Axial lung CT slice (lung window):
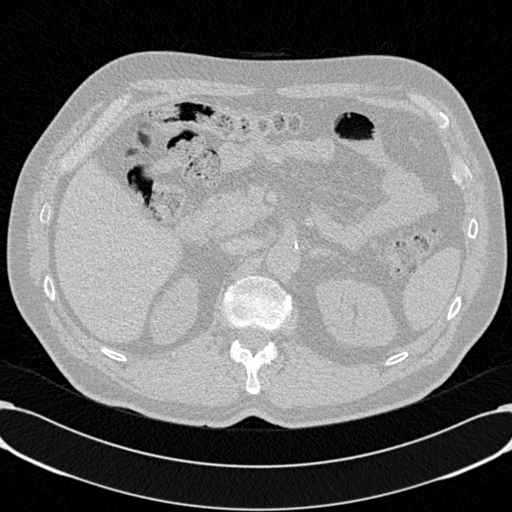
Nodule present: no